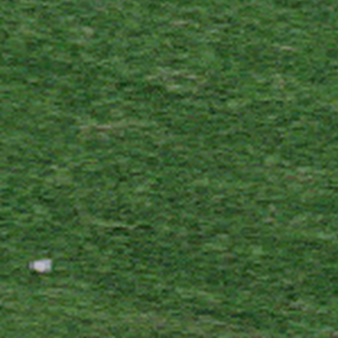
Label: other